Question: I have created a small page, and noticed some interesting behaviour.
When I drop an draggable element into a droppable area, the element goes on the right of the logo and not under it.
This is somehow strange, as the header and the droppable are two different classes.

How is this possible ? Thanks.
EDIT: The CSS.
'''
header {
width: 100%;
height: 5%;
background-color: gray;
position: relative;
z-index: 1;
}
header .logo {
width: 100px;
height: 150px;
background-color: white;
float: left;
margin-left: 50px;
position: relative;
z-index: 1;
}
.droppable {
width: 80%;
height: 50%;
background-color: red;
float: right;
margin: 2.5%;
position: relative;
z-index: 0;
}
.draggable {
width: 10%;
height: 15%;
float: left;
margin: 5%;
}
'''
The HTML: (the draggables are added dynamically by jquery)
'''
<header>
<div class="logo"></div>
</header>
<div class="droppable">
</div>
'''
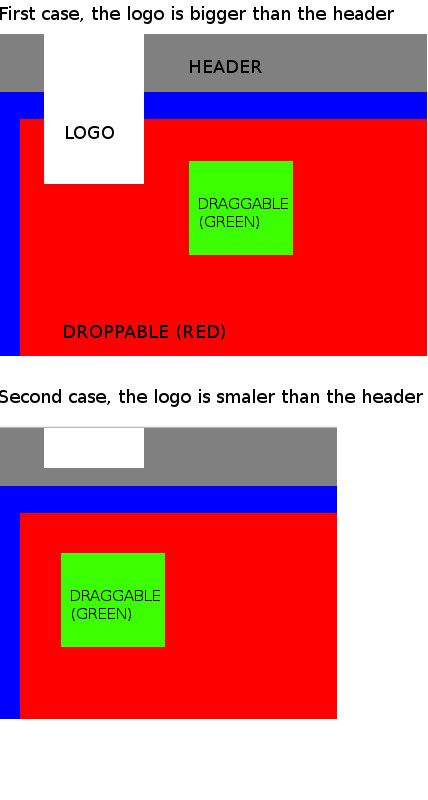
Answer: It appears that you have CSS issues. I would suggest looking at and manipulating the float around the 'logo', as well as the margin or border around the 'draggables'.